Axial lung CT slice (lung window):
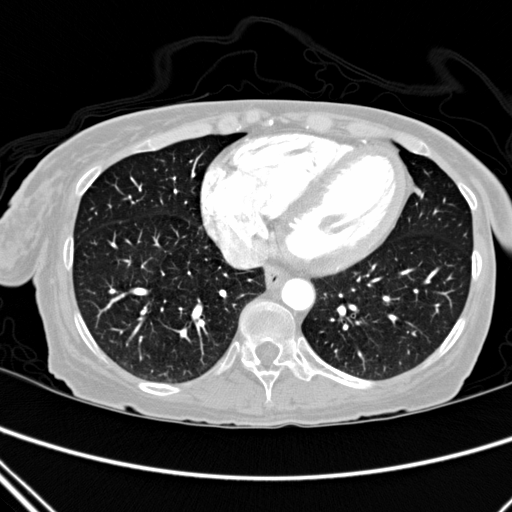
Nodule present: no